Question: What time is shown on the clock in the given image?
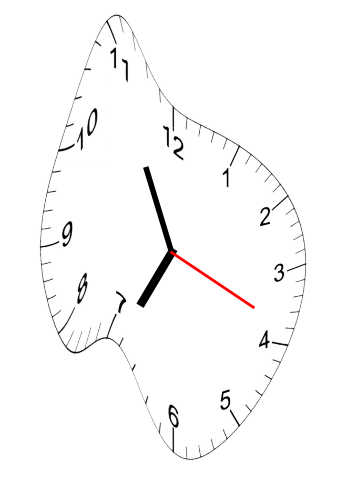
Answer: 06:55:19